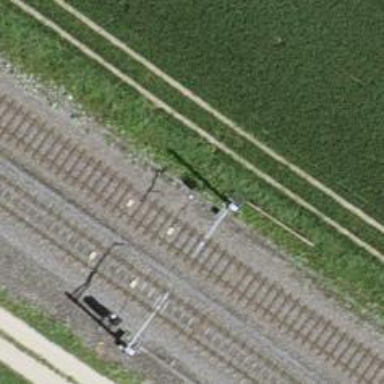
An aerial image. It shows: Railway signal.